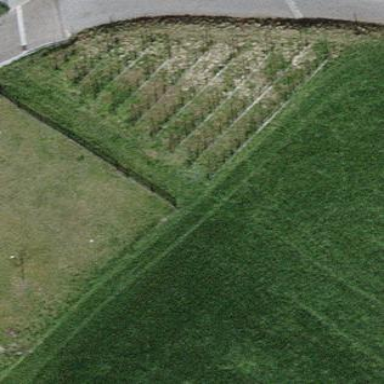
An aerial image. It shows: Vineyard growing grapes.